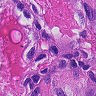
Metastatic tissue present: yes